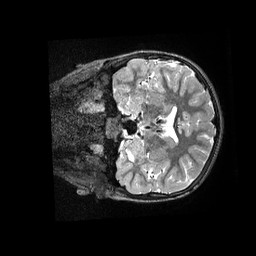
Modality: T2w
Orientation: coronal
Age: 8
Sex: male
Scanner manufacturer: siemens
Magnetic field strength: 3 T
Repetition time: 3.2 s
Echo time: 0.564 s